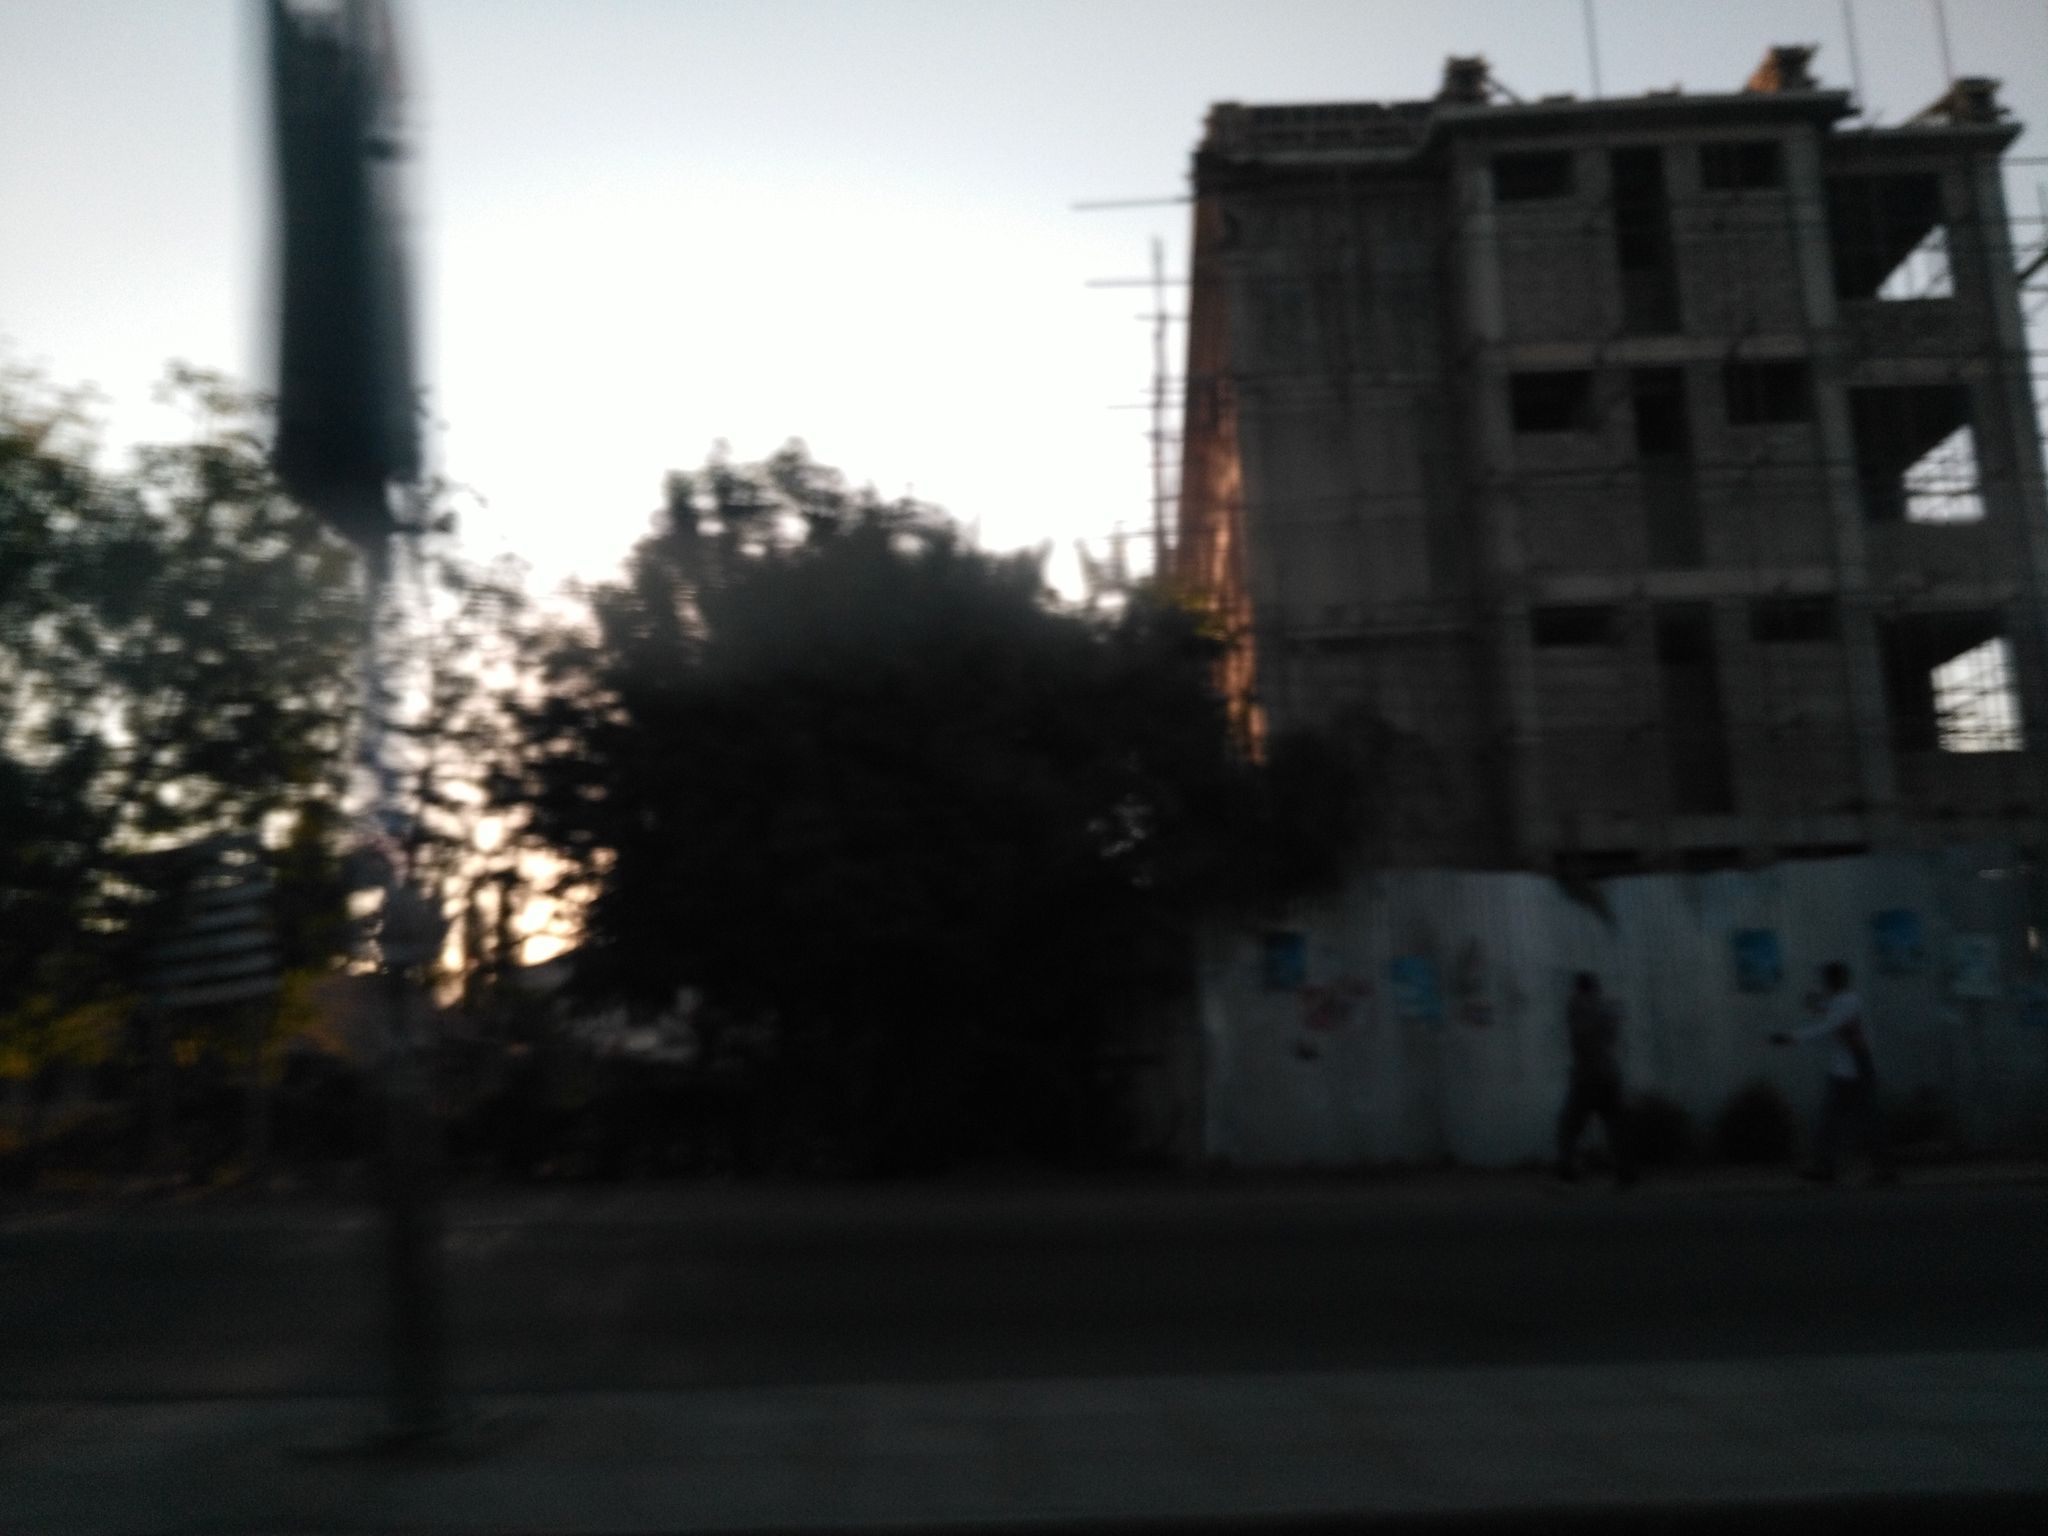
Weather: snowy
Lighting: dusk/dawn
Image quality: slightly poor
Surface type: walking surface
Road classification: trunk
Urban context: urban centre
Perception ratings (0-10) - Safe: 2.65, Lively: 4.61, Beautiful: 3.39, Boring: 5.31, Depressing: 7.14, Wealthy: 4.15